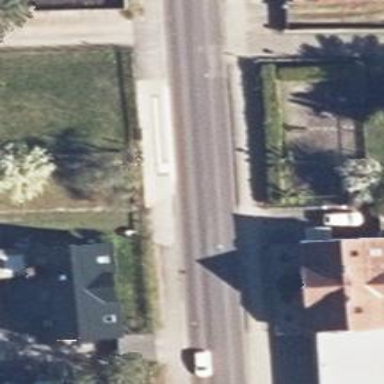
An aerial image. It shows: Public transport stop position.